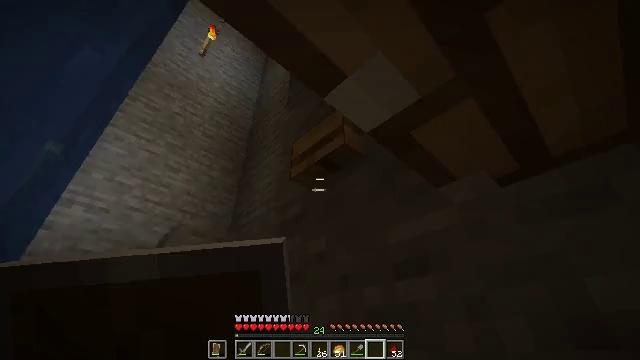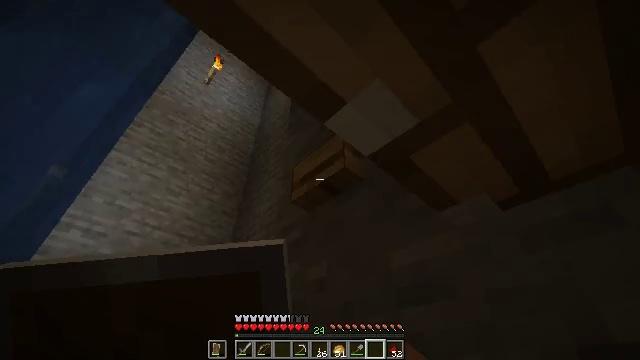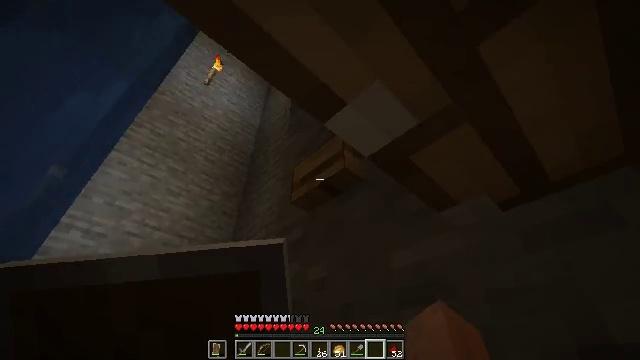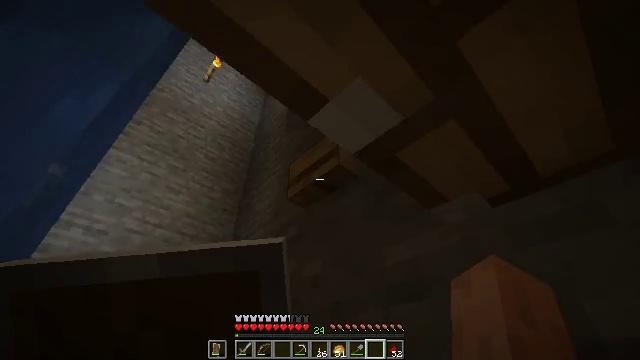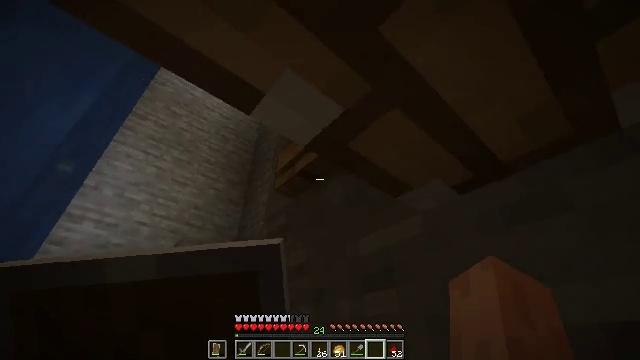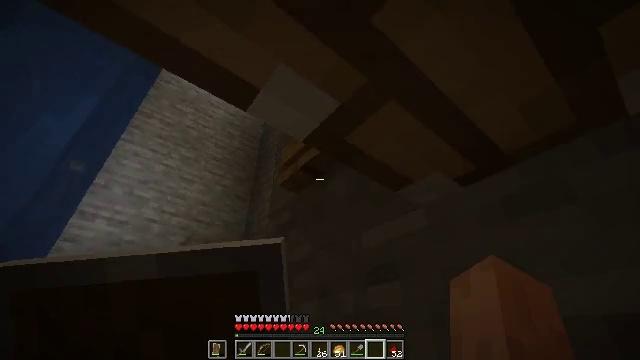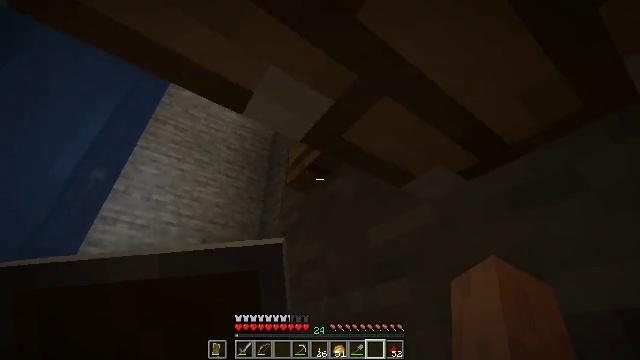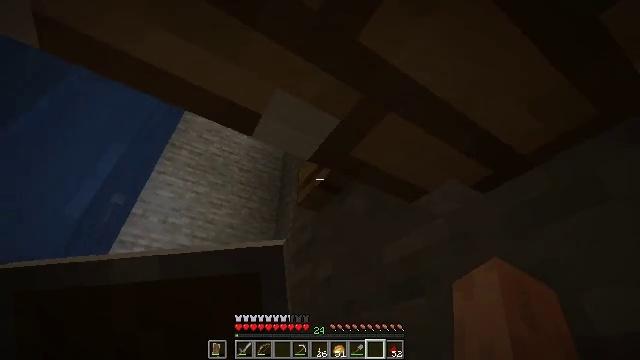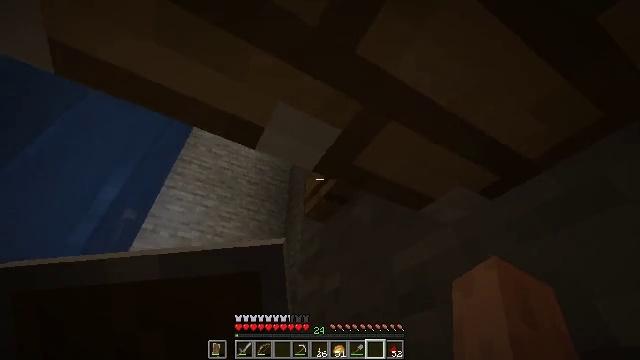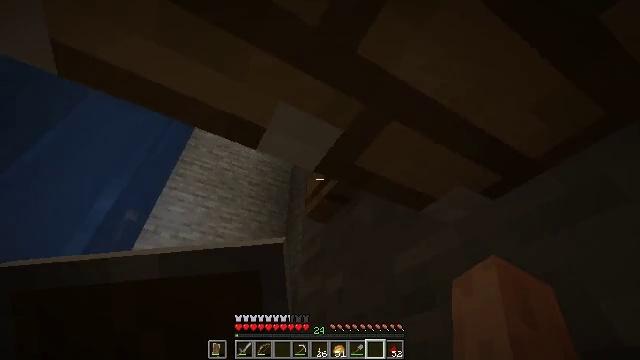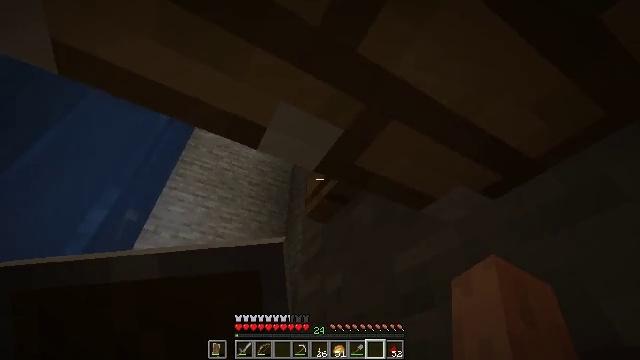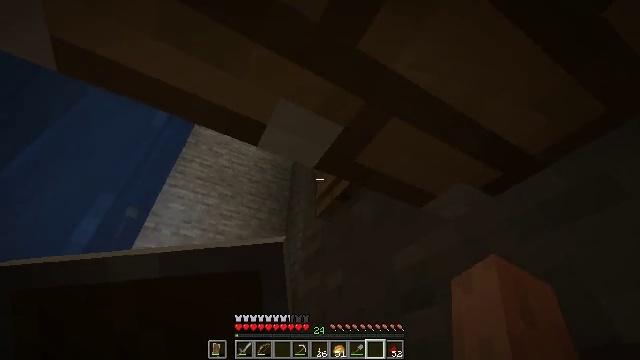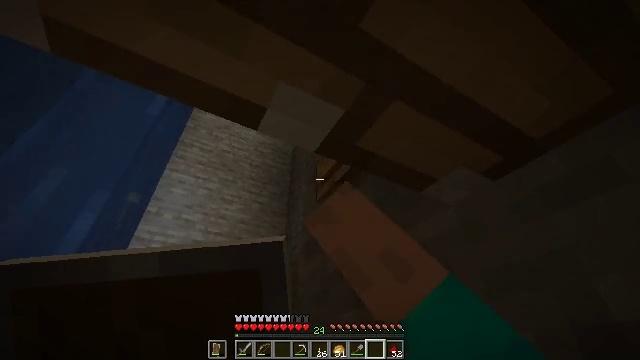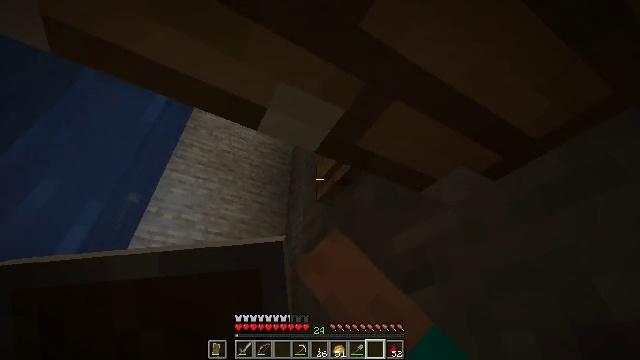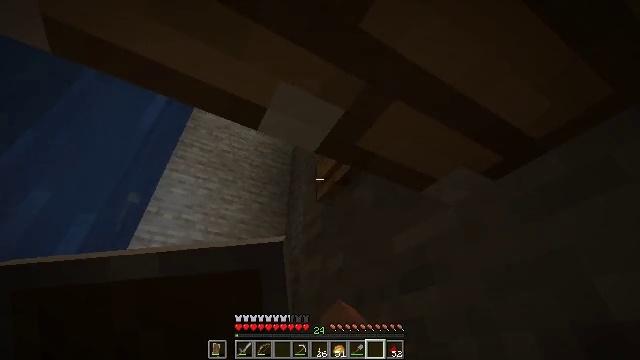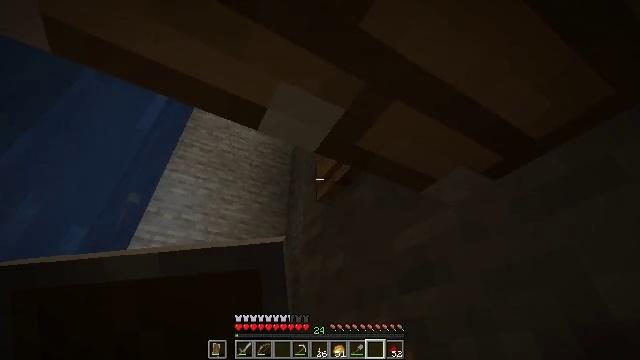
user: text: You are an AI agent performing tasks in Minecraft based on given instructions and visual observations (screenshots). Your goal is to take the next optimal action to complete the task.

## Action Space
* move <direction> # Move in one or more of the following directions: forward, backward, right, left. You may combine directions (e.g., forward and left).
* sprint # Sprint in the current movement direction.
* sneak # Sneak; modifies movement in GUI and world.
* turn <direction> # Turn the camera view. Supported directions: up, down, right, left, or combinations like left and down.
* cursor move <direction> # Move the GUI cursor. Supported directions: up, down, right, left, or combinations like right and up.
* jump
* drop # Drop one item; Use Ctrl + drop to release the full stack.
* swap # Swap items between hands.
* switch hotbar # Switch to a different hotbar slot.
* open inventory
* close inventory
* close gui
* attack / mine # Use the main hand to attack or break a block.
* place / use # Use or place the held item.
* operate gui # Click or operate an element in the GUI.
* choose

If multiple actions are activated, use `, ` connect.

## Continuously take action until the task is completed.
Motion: motion action
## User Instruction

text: Left click on the piston to mine it.
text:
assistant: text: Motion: turn up
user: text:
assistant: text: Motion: no_op
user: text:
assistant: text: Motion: move right
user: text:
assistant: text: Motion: turn left and down
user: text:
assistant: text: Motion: turn left and down
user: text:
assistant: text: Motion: turn left
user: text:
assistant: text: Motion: turn left and up
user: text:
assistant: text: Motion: turn left and up
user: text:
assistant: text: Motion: no_op
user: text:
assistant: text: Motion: no_op
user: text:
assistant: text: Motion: use / place
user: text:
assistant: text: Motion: turn down
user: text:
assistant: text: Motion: no_op
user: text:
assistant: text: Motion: use / place
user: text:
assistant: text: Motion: no_op
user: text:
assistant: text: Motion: turn down
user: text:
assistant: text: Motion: no_op
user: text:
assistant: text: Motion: turn right
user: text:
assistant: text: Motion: no_op
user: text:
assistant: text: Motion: no_op
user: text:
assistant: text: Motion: no_op
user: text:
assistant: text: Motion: turn right and down
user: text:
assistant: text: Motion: turn right and down
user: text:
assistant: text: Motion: turn right and down
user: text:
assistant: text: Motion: turn right and down
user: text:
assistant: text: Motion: turn left and down
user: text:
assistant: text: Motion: turn down
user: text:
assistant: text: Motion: no_op
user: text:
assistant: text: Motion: no_op
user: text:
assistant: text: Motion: turn right and up